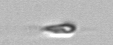
Label: flagellate_morphotype3